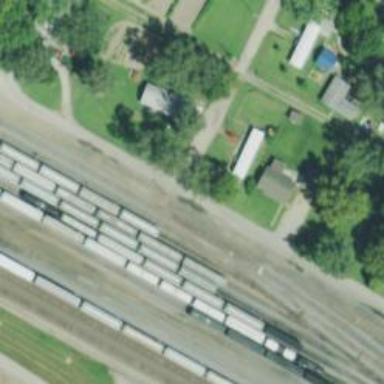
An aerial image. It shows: Railway yard.